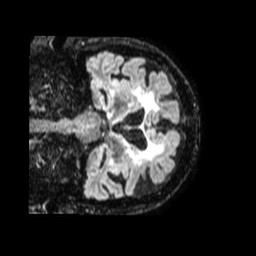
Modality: FLAIR
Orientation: coronal
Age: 82
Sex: female
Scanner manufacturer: philips
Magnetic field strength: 1.5 T
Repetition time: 4.8 s
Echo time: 0.3468 s